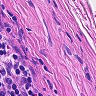
Metastatic tissue present: no